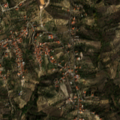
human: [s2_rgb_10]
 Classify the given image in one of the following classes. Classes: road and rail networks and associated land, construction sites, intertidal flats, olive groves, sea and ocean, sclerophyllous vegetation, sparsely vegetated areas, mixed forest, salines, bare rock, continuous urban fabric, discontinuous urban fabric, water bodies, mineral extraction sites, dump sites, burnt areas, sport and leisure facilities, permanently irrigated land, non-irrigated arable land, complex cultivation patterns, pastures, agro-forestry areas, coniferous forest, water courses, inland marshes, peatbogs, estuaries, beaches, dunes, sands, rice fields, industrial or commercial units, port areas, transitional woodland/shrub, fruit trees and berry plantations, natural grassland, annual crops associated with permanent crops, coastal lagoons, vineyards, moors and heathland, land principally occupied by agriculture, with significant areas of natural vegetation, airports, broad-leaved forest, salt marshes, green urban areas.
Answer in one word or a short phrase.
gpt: discontinuous urban fabric, olive groves, land principally occupied by agriculture, with significant areas of natural vegetation